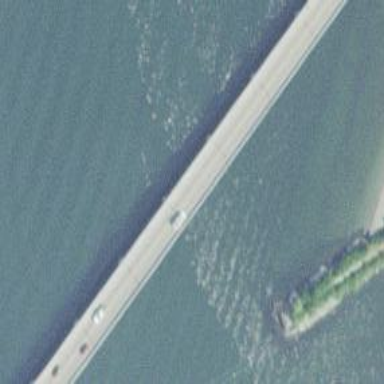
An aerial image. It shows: Man-made bridge.